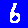
Digit: 6